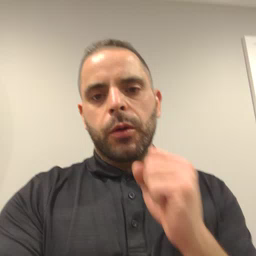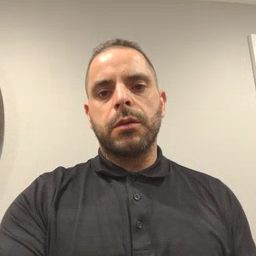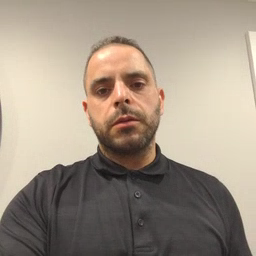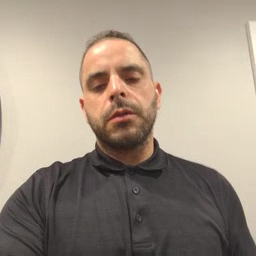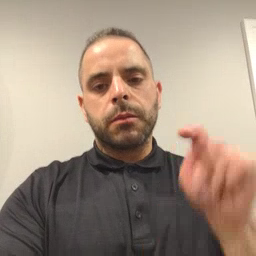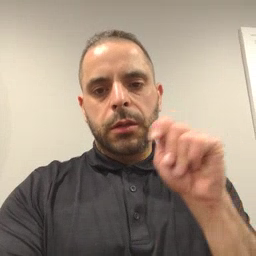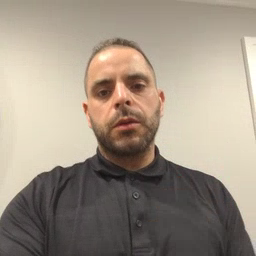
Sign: potty